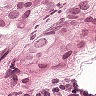
Metastatic tissue present: yes